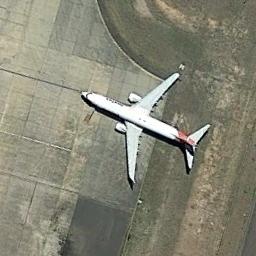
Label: airplane